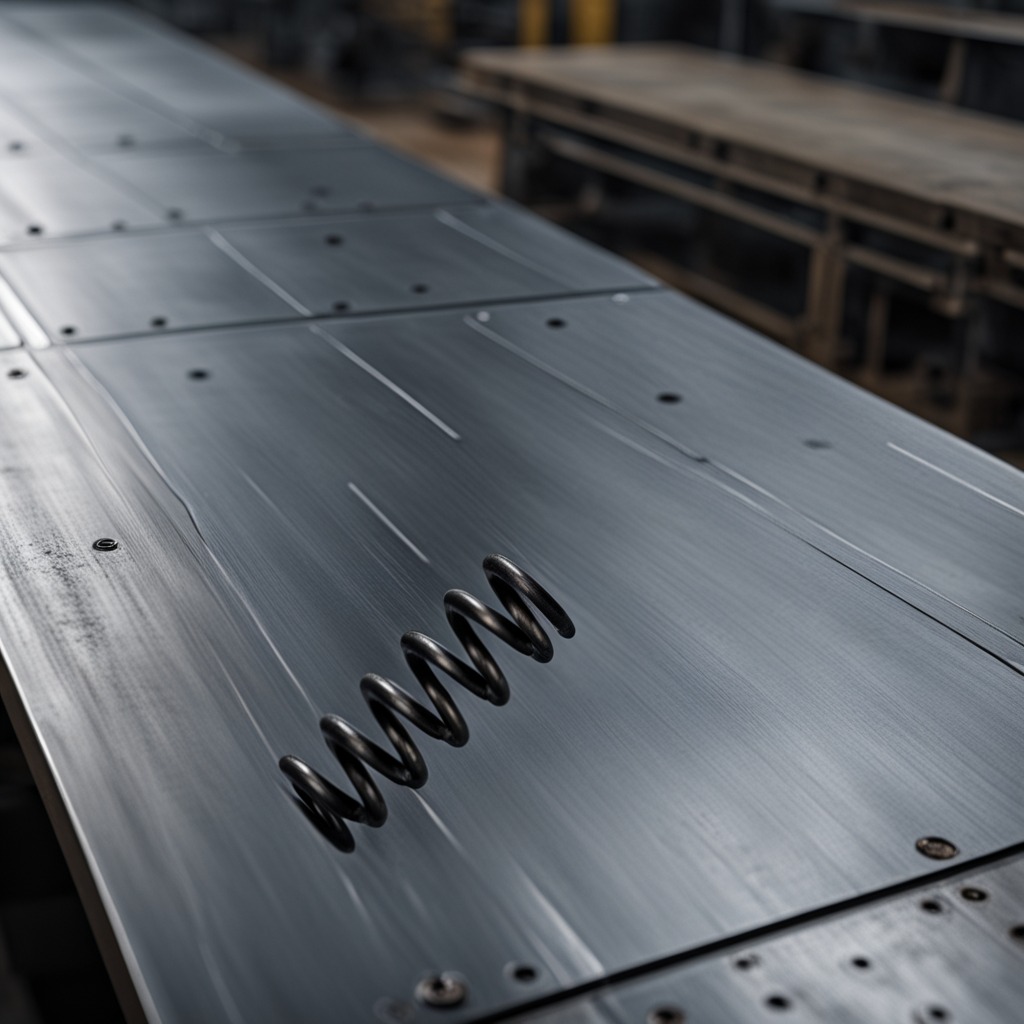
A coiled metal spring is lying on a cold steel table in a mining workshop.